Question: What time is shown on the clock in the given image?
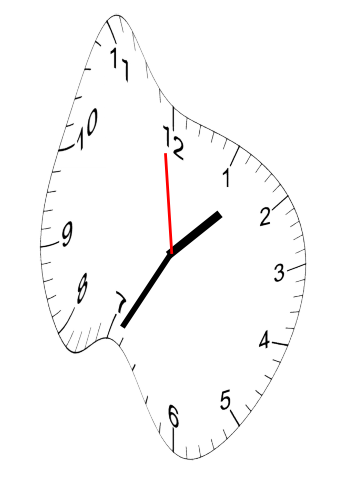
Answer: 01:34:59